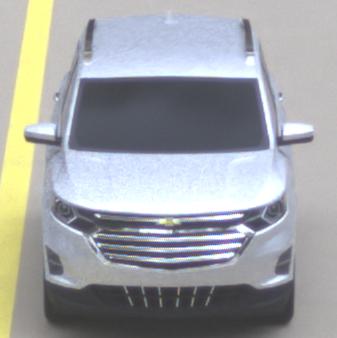
Make: Chevrolet
Model: Equinox
Detailed model: Gen. 2
Model produced from: 2015
Model produced until: 2017
Doors: 5
Color: white
Road condition: dry road
Daytime: morning or afternoon
Contrast: low contrast